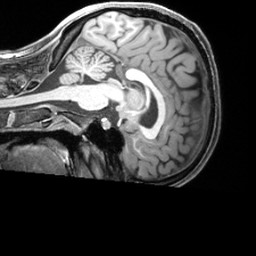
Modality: T1w
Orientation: sagittal